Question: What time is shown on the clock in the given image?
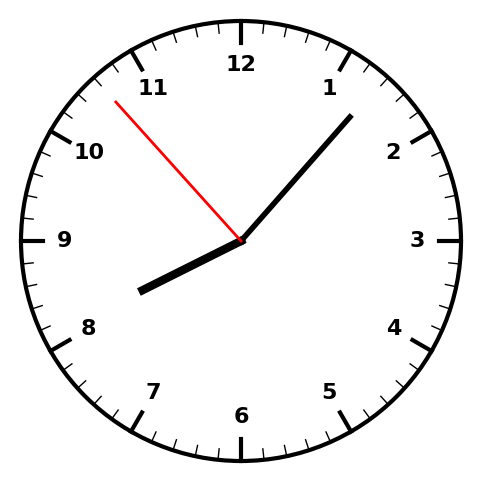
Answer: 08:06:53